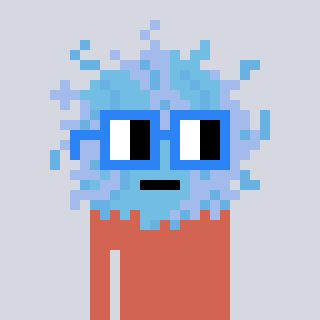
a pixel art character with square blue glasses, a lint-shaped head and a peachy-colored body on a cool background